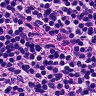
Metastatic tissue present: no